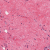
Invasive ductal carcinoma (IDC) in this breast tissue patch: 0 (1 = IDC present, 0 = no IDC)